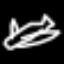
Label: airplane